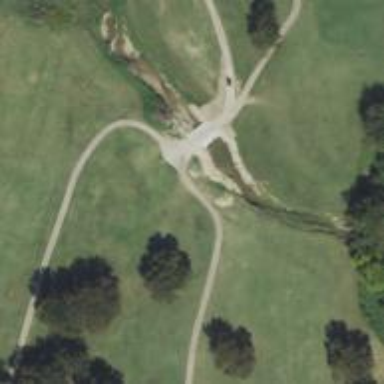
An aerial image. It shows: Pathway for golfing.